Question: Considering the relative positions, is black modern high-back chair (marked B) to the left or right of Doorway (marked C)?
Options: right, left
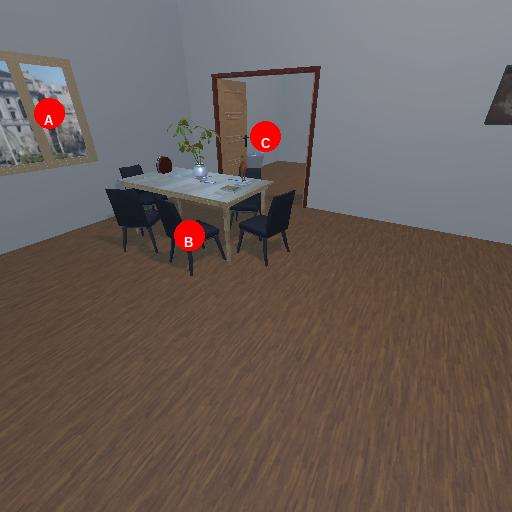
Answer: right